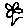
Label: flower